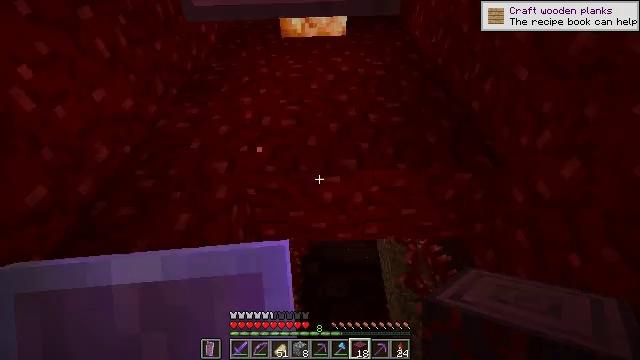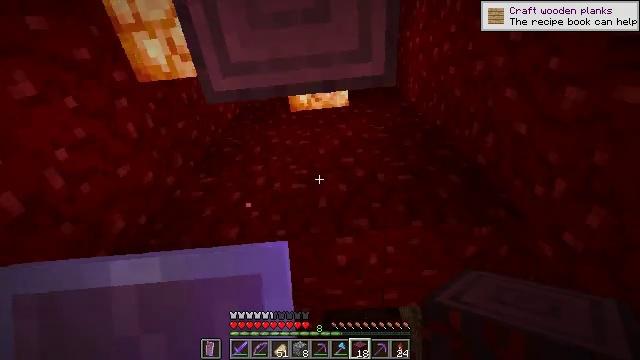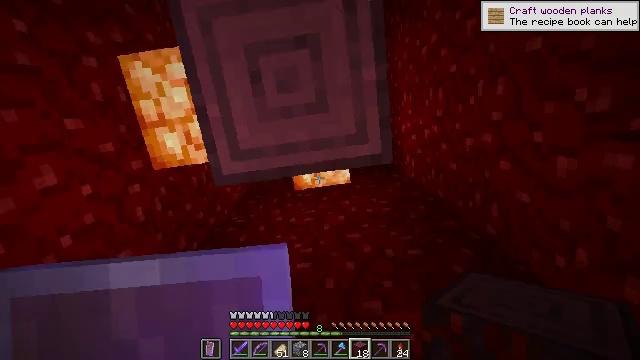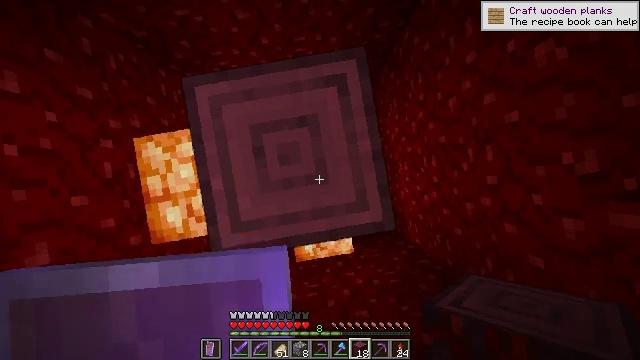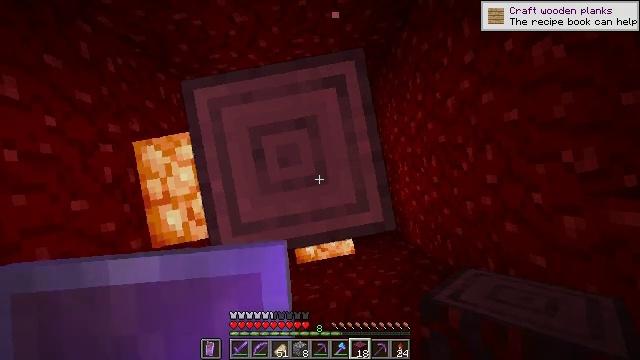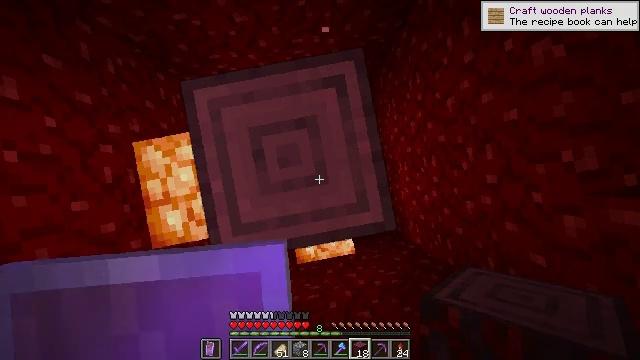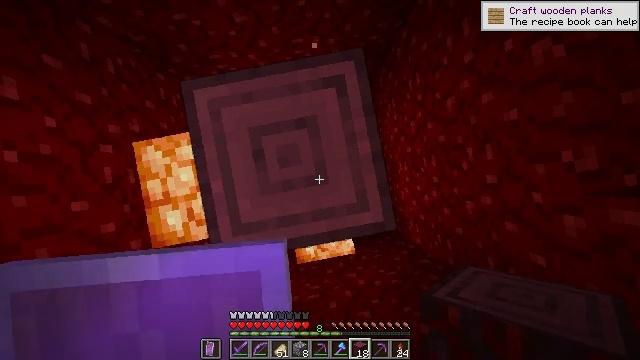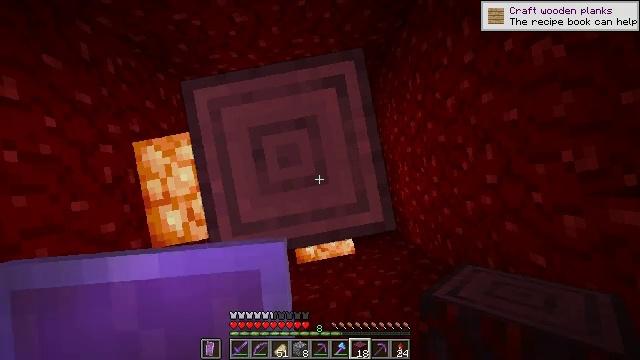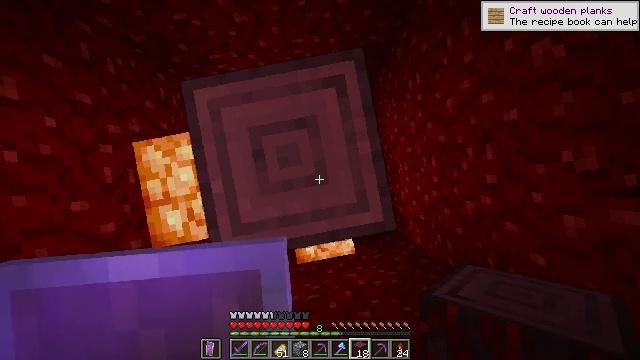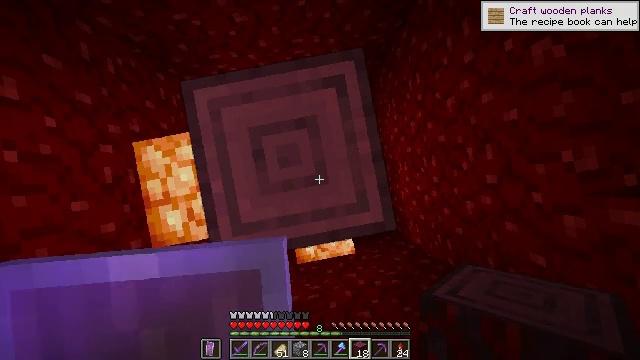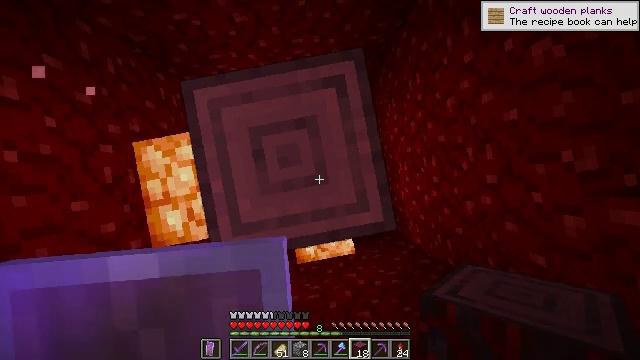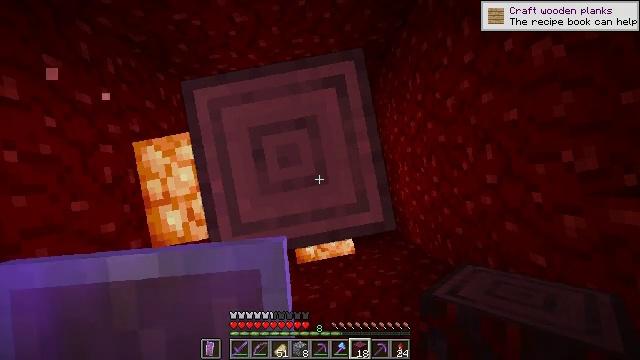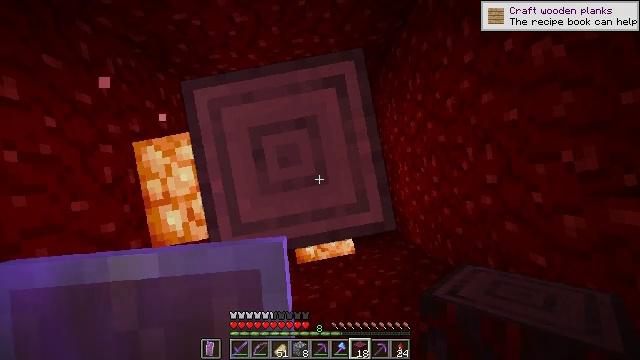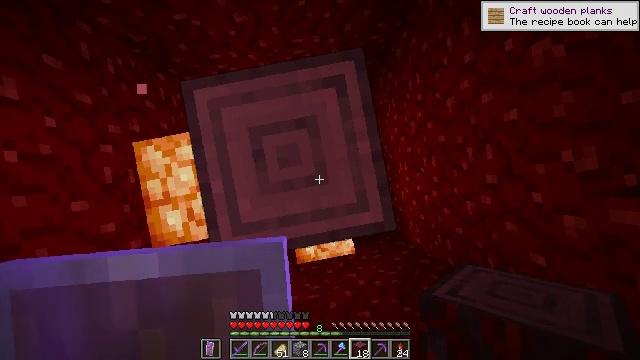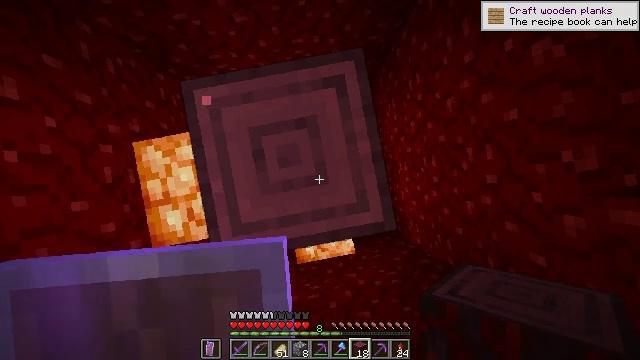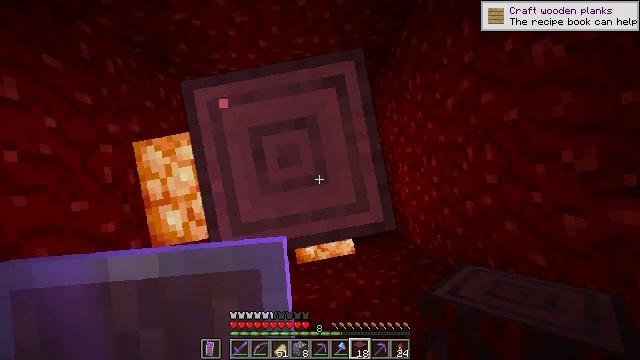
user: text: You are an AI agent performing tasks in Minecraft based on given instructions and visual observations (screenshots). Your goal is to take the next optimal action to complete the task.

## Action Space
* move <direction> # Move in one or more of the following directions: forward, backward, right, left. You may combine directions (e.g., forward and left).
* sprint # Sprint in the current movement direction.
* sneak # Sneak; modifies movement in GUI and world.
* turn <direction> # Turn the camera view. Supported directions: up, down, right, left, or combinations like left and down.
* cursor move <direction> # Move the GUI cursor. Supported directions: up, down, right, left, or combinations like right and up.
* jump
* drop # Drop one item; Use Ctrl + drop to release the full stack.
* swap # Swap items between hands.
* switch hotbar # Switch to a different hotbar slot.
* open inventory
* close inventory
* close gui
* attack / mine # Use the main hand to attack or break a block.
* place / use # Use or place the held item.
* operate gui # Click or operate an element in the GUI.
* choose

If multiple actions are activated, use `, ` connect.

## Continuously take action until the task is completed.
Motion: motion action
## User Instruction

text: Harvest crimson stem blocks.
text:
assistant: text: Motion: turn left and up
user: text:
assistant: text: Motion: turn left and up
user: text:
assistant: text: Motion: turn left and up
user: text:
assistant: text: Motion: turn up
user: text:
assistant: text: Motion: no_op
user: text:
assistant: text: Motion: no_op
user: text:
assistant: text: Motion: no_op
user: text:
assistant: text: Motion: no_op
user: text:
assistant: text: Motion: no_op
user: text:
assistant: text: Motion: no_op
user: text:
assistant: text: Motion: no_op
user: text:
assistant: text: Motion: no_op
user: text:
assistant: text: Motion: no_op
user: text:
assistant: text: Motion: no_op
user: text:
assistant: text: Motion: no_op
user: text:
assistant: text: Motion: no_op
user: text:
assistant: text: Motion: no_op
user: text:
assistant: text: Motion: no_op
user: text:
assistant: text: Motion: no_op
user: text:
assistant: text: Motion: no_op
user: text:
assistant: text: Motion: no_op
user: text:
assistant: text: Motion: no_op
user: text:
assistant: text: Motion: no_op
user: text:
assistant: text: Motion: no_op
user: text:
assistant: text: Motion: no_op
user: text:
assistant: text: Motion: no_op
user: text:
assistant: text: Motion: no_op
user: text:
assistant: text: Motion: no_op
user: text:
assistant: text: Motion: turn up
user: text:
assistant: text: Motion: turn left and up